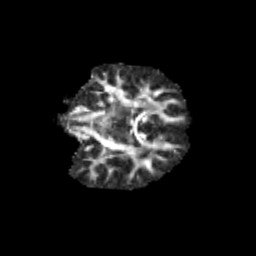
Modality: FA
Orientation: coronal
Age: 12
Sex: male
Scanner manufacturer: siemens
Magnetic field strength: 3 T
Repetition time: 3.8 s
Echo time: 0.07 s